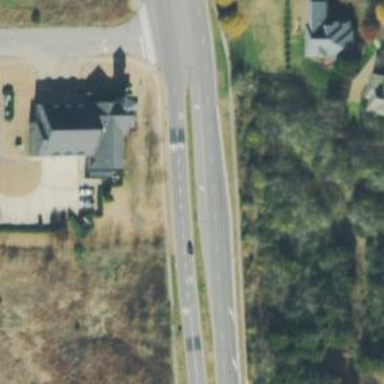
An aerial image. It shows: Secondary road.